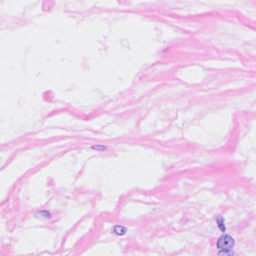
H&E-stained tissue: Breast